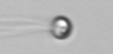
Label: flagellate